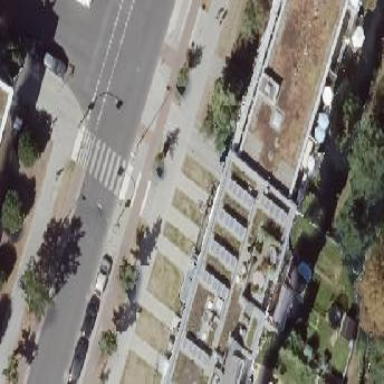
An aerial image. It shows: Apartment building with flat roof.